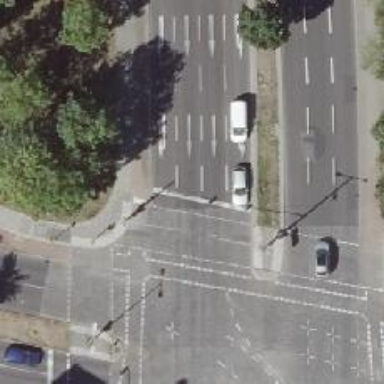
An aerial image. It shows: Road with traffic signals.